Field crop: maize
Growth stage: 1
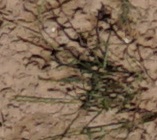
Species: lolium